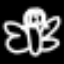
Label: angel